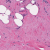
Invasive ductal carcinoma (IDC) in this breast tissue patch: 0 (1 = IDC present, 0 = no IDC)